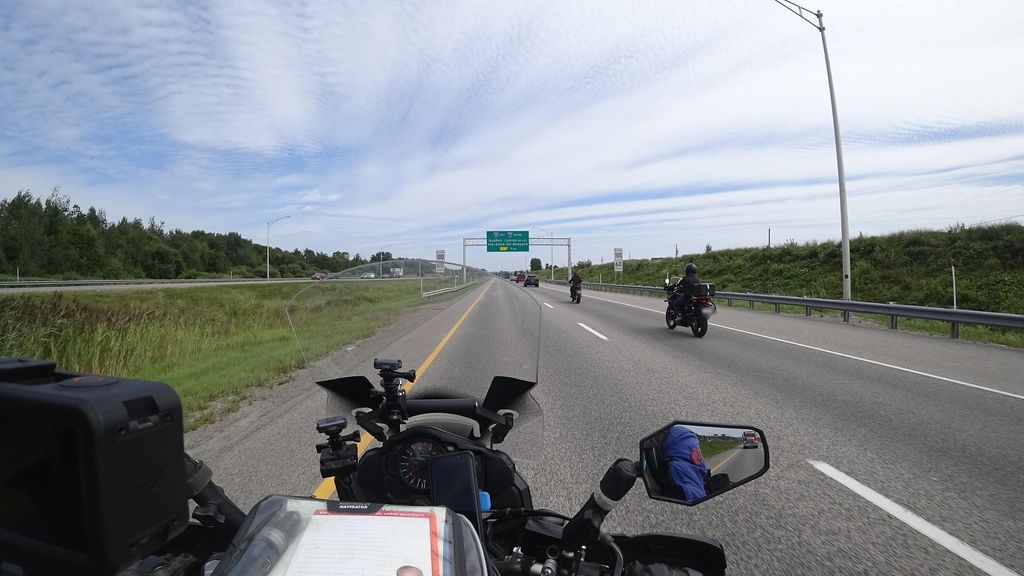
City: quebec_city